Question: How to mention the spaces between the bars of a bar-chart in android?

Thanks in advance!..
Above the image will make you clear about my doubt.ie,.
The blue bars are actually not fit to the corresponding x-axis values,here are (Ord_1,Ord_2,Ord_3,Ord_4).
I need to show these bars fitted with the x-axis values.How to do this?
Please find my sources below
'''
public class BarChart extends Activity
{
/** Called when the activity is first created. */
@Override
public void onCreate(Bundle savedInstanceState)
{
super.onCreate(savedInstanceState);
Intent intent = createIntent();
startActivity(intent);
}
public Intent createIntent()
{
String[] titles = new String[] { "Profits per order", " " };
List<double[]> values = new ArrayList<double[]>();
values.add(new double[] { 6, 9, 21, 3 });
values.add(new double[] { 0, 0, 0, 0});
int[] colors = new int[] { Color.BLUE, Color.BLACK };
XYMultipleSeriesRenderer renderer = buildBarRenderer(colors);
renderer.setOrientation(Orientation.HORIZONTAL);
setChartSettings(renderer, "Profit of the year 2012", " ", " ", 0,30, 0,30, Color.GRAY, Color.LTGRAY);
renderer.setXLabels(1);
renderer.setYLabels(10);
renderer.addXTextLabel(2.75, "Ord_1");
renderer.addXTextLabel(6.75, "Ord_2");
renderer.addXTextLabel(10.75, "Ord_3");
renderer.addXTextLabel(14.75,"Ord_4");
renderer.setBarSpacing(-1.75);
int length = renderer.getSeriesRendererCount();
for (int i = 0; i < length; i++)
{
SimpleSeriesRenderer seriesRenderer = renderer.getSeriesRendererAt(i);
seriesRenderer.setDisplayChartValues(false);
}
return ChartFactory.getBarChartIntent(this, buildBarDataset(titles, values), renderer,
Type.DEFAULT);
}
protected XYMultipleSeriesRenderer buildBarRenderer(int[] colors)
{
// creates a SeriesRenderer and initializes it with useful default values as well as colors
XYMultipleSeriesRenderer renderer = new XYMultipleSeriesRenderer();
renderer.setAxisTitleTextSize(16);
renderer.setChartTitleTextSize(20);
renderer.setLabelsTextSize(15);
renderer.setLegendTextSize(15);
int length = colors.length;
for (int i = 0; i < length; i++)
{
SimpleSeriesRenderer r = new SimpleSeriesRenderer();
r.setColor(colors[i]);
renderer.addSeriesRenderer(r);
}
return renderer;
}
protected void setChartSettings(XYMultipleSeriesRenderer renderer, String title, String xTitle,
String yTitle, double xMin, double xMax, double yMin, double yMax, int axesColor,
int labelsColor)
{
// sets lots of default values for this renderer
renderer.setChartTitle(title);
renderer.setXTitle(xTitle);
renderer.setYTitle(yTitle);
renderer.setXAxisMin(xMin);
renderer.setXAxisMax(xMax);
renderer.setYAxisMin(yMin);
renderer.setYAxisMax(yMax);
renderer.setAxesColor(axesColor);
renderer.setLabelsColor(labelsColor);
renderer.setApplyBackgroundColor(true);
renderer.setBackgroundColor(Color.BLACK);
}
protected XYMultipleSeriesDataset buildBarDataset(String[] titles, List<double[]> values)
{
// adds the axis titles and values into the dataset
XYMultipleSeriesDataset dataset = new XYMultipleSeriesDataset();
int length = titles.length;
for (int i = 0; i < length; i++)
{
CategorySeries series = new CategorySeries(titles[i]);
double[] v = values.get(i);
int seriesLength = v.length;
for (int k = 0; k < seriesLength; k++)
{
series.add(v[k]);
}
dataset.addSeries(series.toXYSeries());
}
return dataset;
}
}
'''
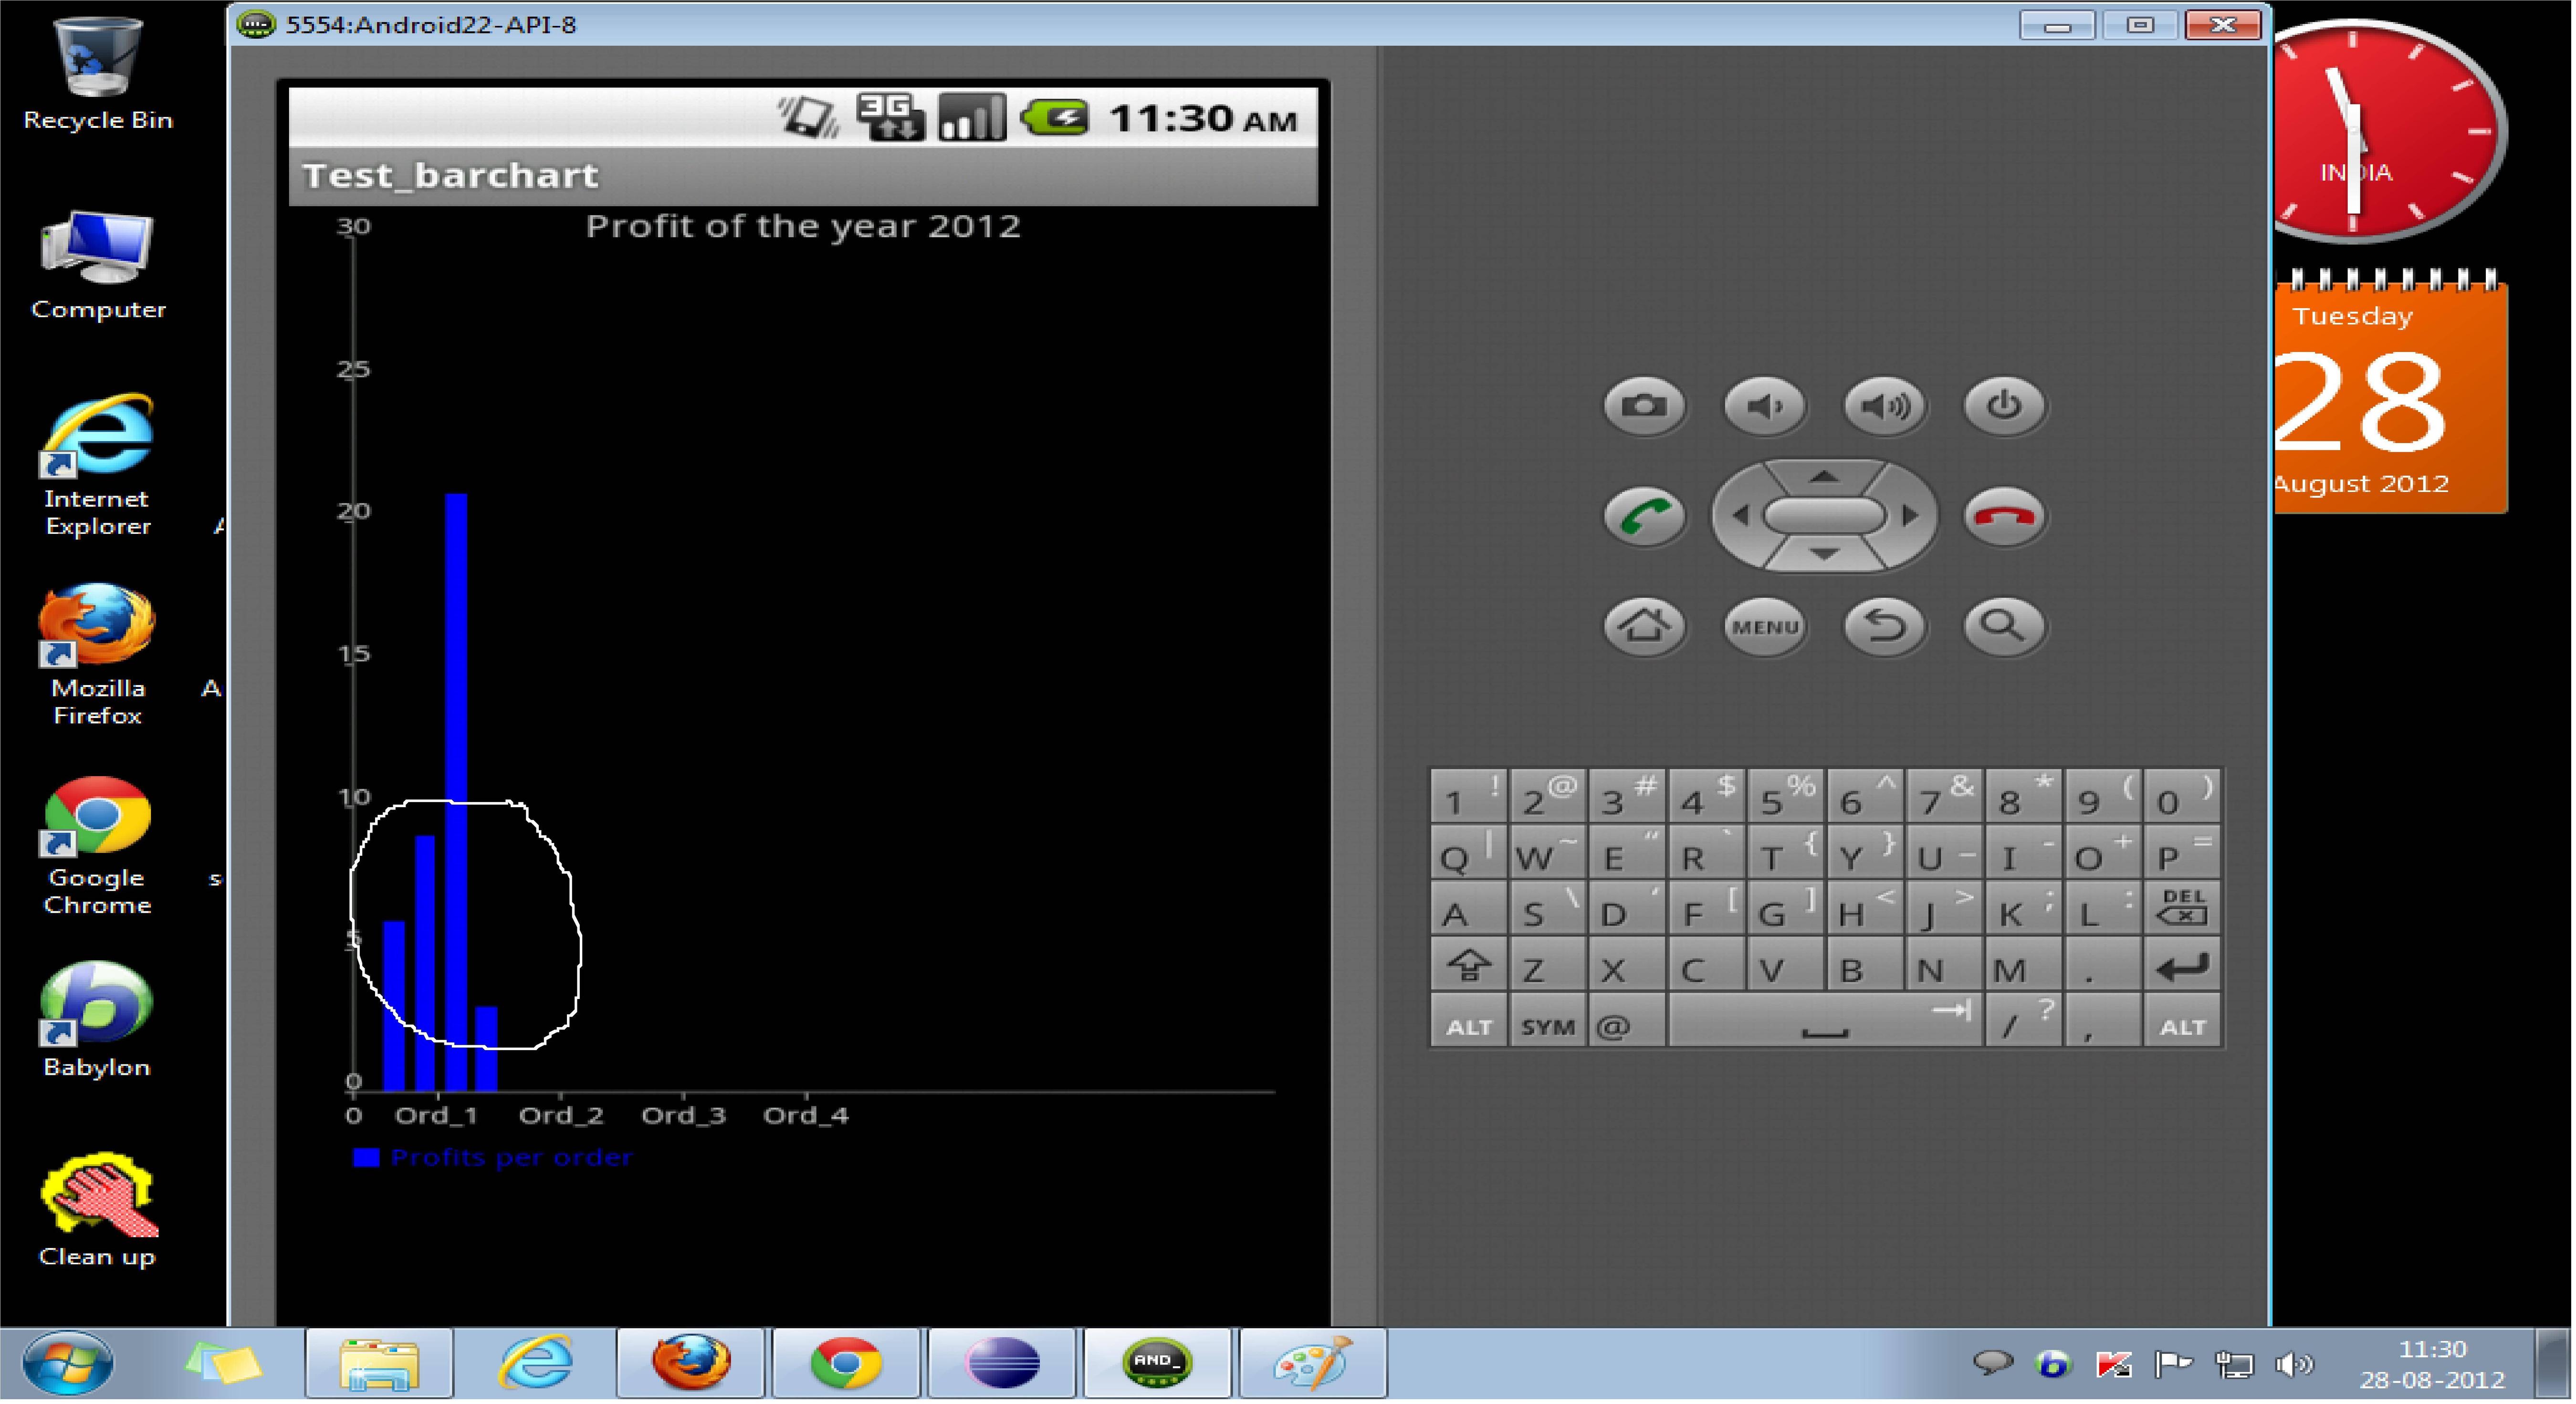
Answer: You are calling 'setChartSettings' with some parameters that set the X axis visual range between 0 and 30 and the same for the Y axis. You can tweak these parameters for having a better relaxed display.
You are calling 'renderer.setBarSpacing()' with a negative value. Just use a positive one, start with '0.5f' (which means the spacing being equal to half the bar thickness) and then tweak it based on your needs.